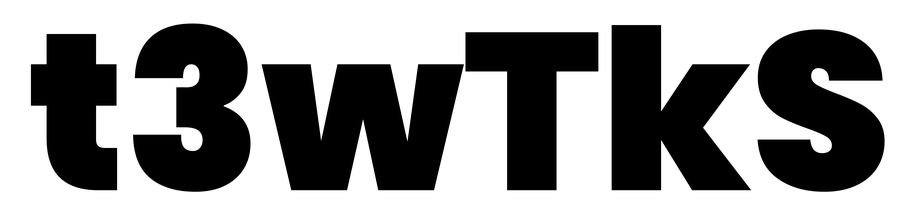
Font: Poppins-Black